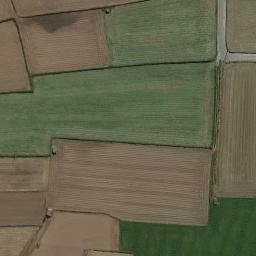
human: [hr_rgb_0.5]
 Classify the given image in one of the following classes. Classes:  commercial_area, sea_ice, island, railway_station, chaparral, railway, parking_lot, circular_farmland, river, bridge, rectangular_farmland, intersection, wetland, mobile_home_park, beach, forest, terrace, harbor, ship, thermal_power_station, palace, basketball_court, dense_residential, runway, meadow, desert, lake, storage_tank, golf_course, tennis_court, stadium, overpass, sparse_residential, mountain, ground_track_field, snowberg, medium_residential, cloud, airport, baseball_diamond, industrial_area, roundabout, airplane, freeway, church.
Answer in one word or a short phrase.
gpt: terrace